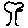
Label: tree